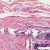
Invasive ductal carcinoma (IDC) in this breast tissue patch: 0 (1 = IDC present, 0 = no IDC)